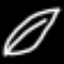
Label: leaf